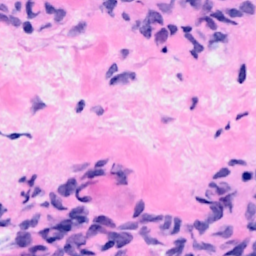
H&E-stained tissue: Breast